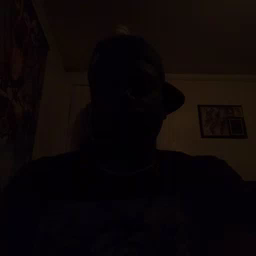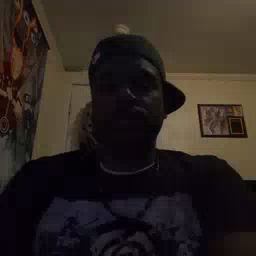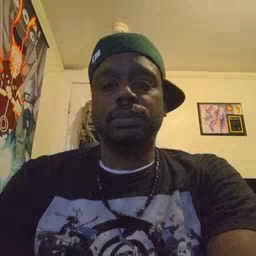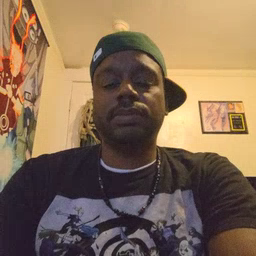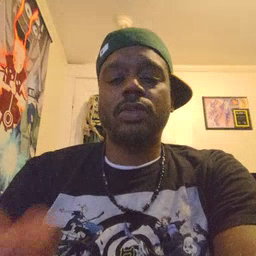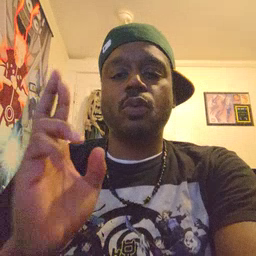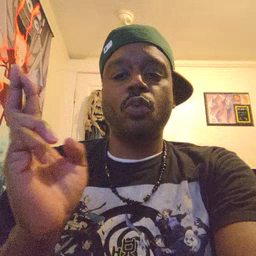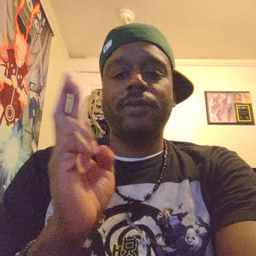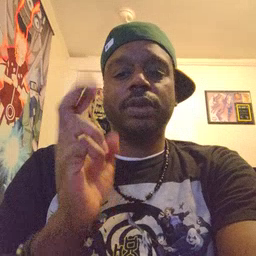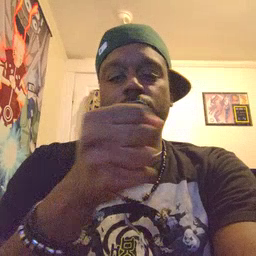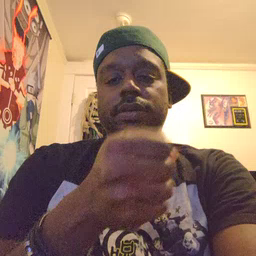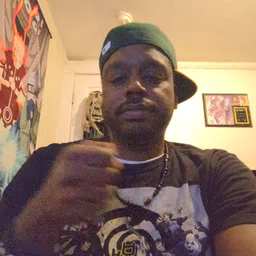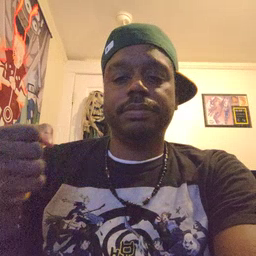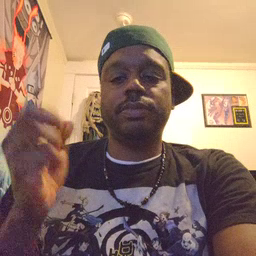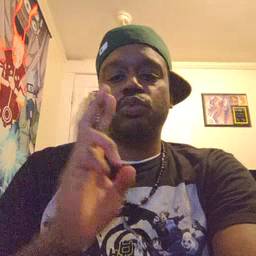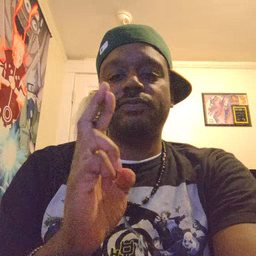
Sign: refrigerator